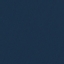
Land use / land cover: SeaLake